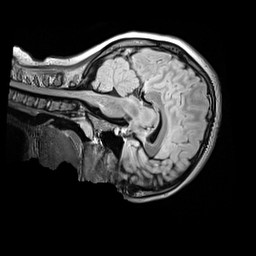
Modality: FLAIR
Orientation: sagittal
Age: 12
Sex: female
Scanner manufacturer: siemens
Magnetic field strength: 3 T
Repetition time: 5 s
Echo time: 0.388 s